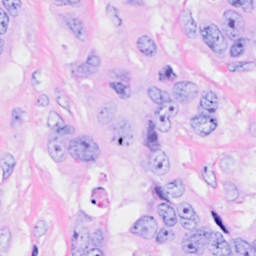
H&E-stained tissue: Breast